Question: i Want to Iternal storage get Memory and used memory in progressbar in like in image below in my app.how to apply please help me custome progressbar used in android.and i used download app.
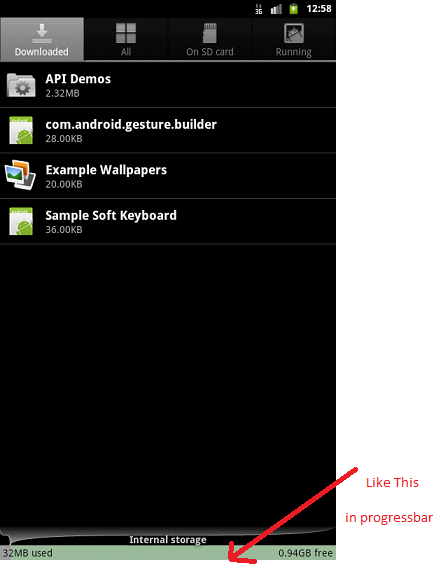
Answer: Here's how it can be accomplished:
TestActivity.java:
'''
public class TestActivity extends Activity {
/**
* Called when the activity is first created.
*/
@Override
public void onCreate(Bundle savedInstanceState) {
super.onCreate(savedInstanceState);
setContentView(R.layout.main);
final TextView occupiedSpaceText = (TextView)findViewById(R.id.occupiedSpace);
final TextView freeSpaceText = (TextView)findViewById(R.id.freeSpace);
final ProgressBar progressIndicator = (ProgressBar)findViewById(R.id.indicator);
final float totalSpace = DeviceMemory.getInternalStorageSpace();
final float occupiedSpace = DeviceMemory.getInternalUsedSpace();
final float freeSpace = DeviceMemory.getInternalFreeSpace();
final DecimalFormat outputFormat = new DecimalFormat("#.##");
if (null != occupiedSpaceText) {
occupiedSpaceText.setText(outputFormat.format(occupiedSpace) + " MB");
}
if (null != freeSpaceText) {
freeSpaceText.setText(outputFormat.format(freeSpace) + " MB");
}
if (null != progressIndicator) {
progressIndicator.setMax((int) totalSpace);
progressIndicator.setProgress((int)occupiedSpace);
}
}
/**
* From question http://stackoverflow.com/questions/<PHONE>/android-internal-phone-storage by Lazy Ninja
*/
public static class DeviceMemory {
public static float getInternalStorageSpace() {
StatFs statFs = new StatFs(Environment.getDataDirectory().getAbsolutePath());
//StatFs statFs = new StatFs("/data");
float total = ((float)statFs.getBlockCount() * statFs.getBlockSize()) / <PHONE>;
return total;
}
public static float getInternalFreeSpace() {
StatFs statFs = new StatFs(Environment.getDataDirectory().getAbsolutePath());
//StatFs statFs = new StatFs("/data");
float free = ((float)statFs.getAvailableBlocks() * statFs.getBlockSize()) / <PHONE>;
return free;
}
public static float getInternalUsedSpace() {
StatFs statFs = new StatFs(Environment.getDataDirectory().getAbsolutePath());
//StatFs statFs = new StatFs("/data");
float total = ((float)statFs.getBlockCount() * statFs.getBlockSize()) / <PHONE>;
float free = ((float)statFs.getAvailableBlocks() * statFs.getBlockSize()) / <PHONE>;
float busy = total - free;
return busy;
}
}
}
'''
layout/main.xml:
'''
<RelativeLayout xmlns:android="http://schemas.android.com/apk/res/android"
android:layout_width="match_parent"
android:layout_height="match_parent">
<ProgressBar
android:id="@+id/indicator"
android:layout_width="match_parent"
android:layout_height="wrap_content"
android:layout_alignParentBottom="true"
style="@android:style/Widget.ProgressBar.Horizontal"
android:progressDrawable="@drawable/memory_indicator_progress" />
<TextView
android:id="@+id/occupiedSpace"
android:layout_width="wrap_content"
android:layout_height="wrap_content"
android:layout_alignParentLeft="true"
android:layout_alignParentBottom="true"
android:gravity="left"
android:layout_marginLeft="5dp"
android:textColor="@android:color/black"
android:textStyle="bold" />
<TextView
android:id="@+id/freeSpace"
android:layout_width="wrap_content"
android:layout_height="wrap_content"
android:layout_alignParentRight="true"
android:layout_alignParentBottom="true"
android:gravity="right"
android:layout_marginRight="5dp"
android:textColor="@android:color/black"
android:textStyle="bold" />
</RelativeLayout>
'''
drawable/memory_indicator_progress.xml:
'''
<layer-list xmlns:android="http://schemas.android.com/apk/res/android">
<item android:id="@android:id/background">
<shape android:shape="rectangle">
<solid android:color="@android:color/holo_green_light" />
</shape>
</item>
<item android:id="@android:id/progress">
<clip>
<shape android:shape="rectangle">
<solid android:color="@android:color/darker_gray" />
</shape>
</clip>
</item>
</layer-list>
'''
I'm not sure if it's exactly what You're looking for, but on my xperia v with 4.1 android I get the following picture:

On Your device colors might be different due to different platform.